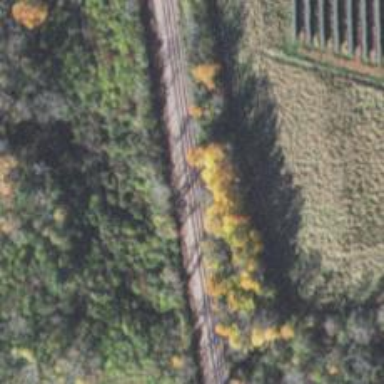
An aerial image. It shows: Railway track.